Question: I want to create the window that would show list of pictures one below the other. I've created control that contains ViewBox and Image in it:
'''
<UserControl x:Class="..."
xmlns="http://schemas.microsoft.com/winfx/2006/xaml/presentation"
xmlns:x="http://schemas.microsoft.com/winfx/2006/xaml"
xmlns:mc="http://schemas.openxmlformats.org/markup-compatibility/2006"
xmlns:d="http://schemas.microsoft.com/expression/blend/2008"
mc:Ignorable="d"
d:DesignHeight="300" d:DesignWidth="300">
<Grid>
<Viewbox Name="viewbox">
<Image Height="10" Name="image" Width="10" HorizontalAlignment="Left" VerticalAlignment="Top" />
</Viewbox>
</Grid>
</UserControl>
public BitmapImage Image
{
get { return image.Source as BitmapImage; }
set { changeImage(value); }
}
public SingleIllustrationViewer()
{
InitializeComponent();
}
private void changeImage(BitmapImage img)
{
System.Drawing.Graphics graphics = System.Drawing.Graphics.FromHwnd(IntPtr.Zero);
float dpiX = graphics.DpiX / 96;
this.image.BeginInit();
this.image.Source = img;
this.image.EndInit();
this.image.Width = img.PixelWidth / img.DpiX * dpiX;
}
'''
and I'm placing Images on window like this:
'''
double margin = 0;
for (int i = 0; i < illustrations.Count; i++)
{
String path = illustrations[i].printVersions.Last<String>();
BitmapImage bmp = new BitmapImage(new Uri(path));
Controls.SingleIllustrationViewer iv = new Controls.SingleIllustrationViewer();
iv.VerticalAlignment = System.Windows.VerticalAlignment.Top;
iv.HorizontalAlignment = System.Windows.HorizontalAlignment.Left;
iv.Margin = new Thickness(50, margin, 0, 0);
iv.Image = bmp;
grid.Children.Add(iv);
margin += iv.Image.Height + 20;
}
'''
So, for example, I've placed 3 pictures (all 3 of same width) like this, and received such an interesting behavior: first one is good, second smaller, third smaller than a second. Here is the screen shot:

Maybe someone can tell me why is that so, and how can fix this, to see all those picture in the same width?
Thanks!
Regards, Tomas
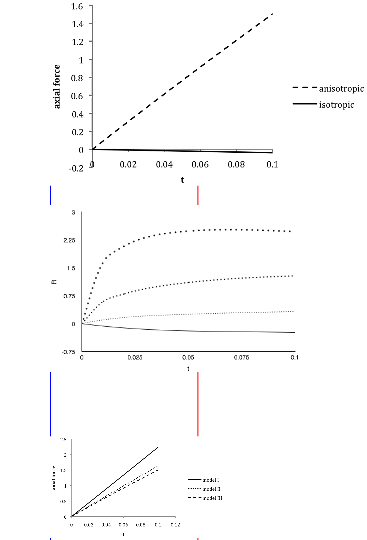
Answer: Root cause:
You did not specify the Height or Width of the UserControl, so when the first 'SingleIllustrationViewer' is added to the 'Grid', it will be stretched to occupied all available space until it reaches the edge of the 'Grid'. The same happens to the second one, but it is constrained to a smaller region due to the incremented 'margin'.
The size specified as
'''
d:DesignHeight="300" d:DesignWidth="300"
'''
is only used by designer, set the size like
'''
Height="300" Width="300"
'''
And then, put you viewers in a 'StackPanel' instead of a 'Grid', then you don't have to calculate the Margin of a viewer base on the last viewer's position. 'StackPanel' is a container that stacks its children in one direction, vertically or horizontally.
'''
for (int i = 0; i < illustrations.Count; i++)
{
String path = illustrations[i].printVersions.Last<String>();
BitmapImage bmp = new BitmapImage(new Uri(path));
Controls.SingleIllustrationViewer iv = new Controls.SingleIllustrationViewer();
iv.VerticalAlignment = System.Windows.VerticalAlignment.Top;
iv.HorizontalAlignment = System.Windows.HorizontalAlignment.Left;
iv.Margin = new Thickness(50, 0, 0, 20); //50 px to the left, 20 px to the next child
iv.Image = bmp;
stackPanel1.Children.Add(iv);
}
'''